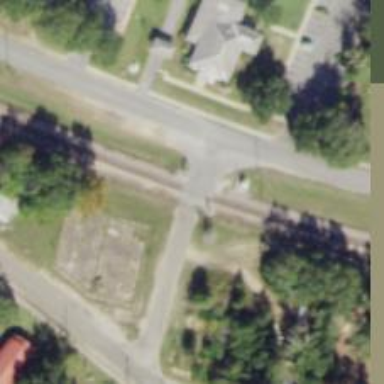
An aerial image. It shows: Level crossing with lights at railway intersection.